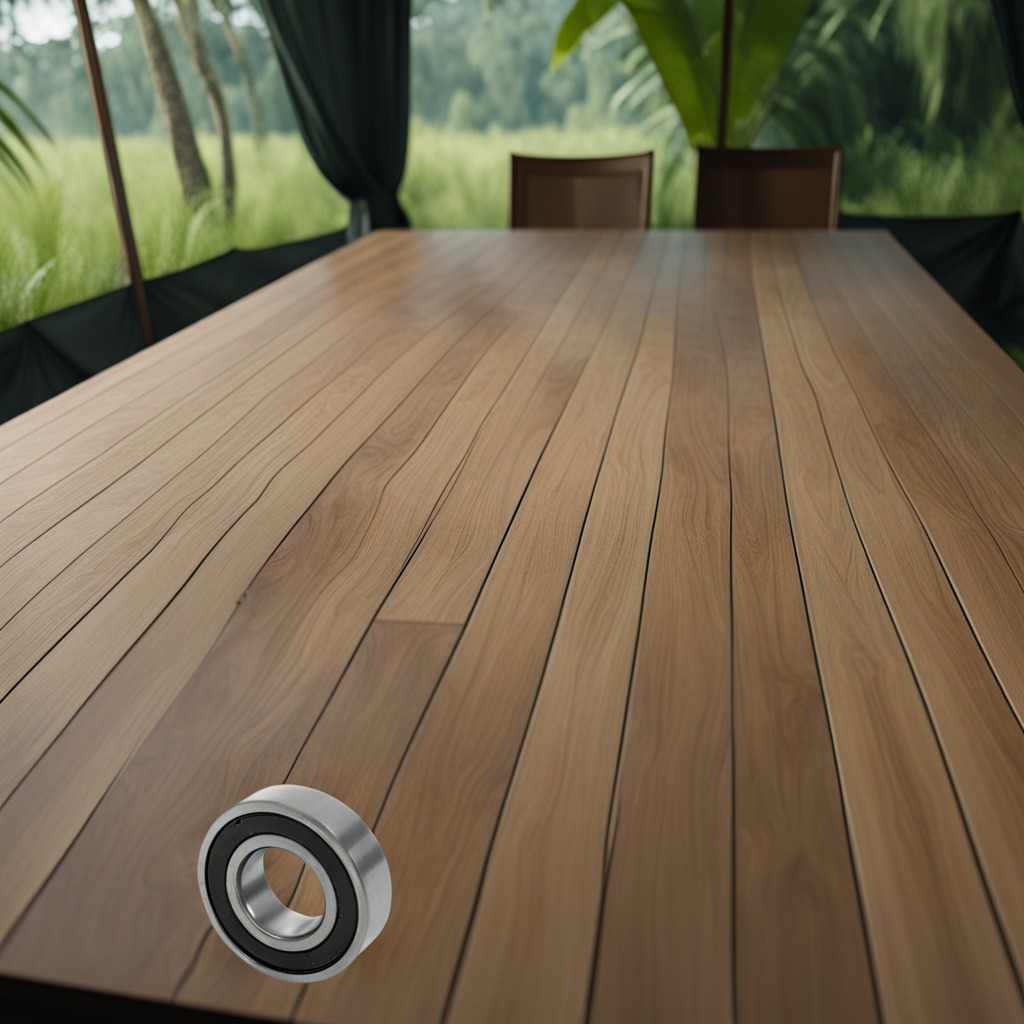
A metal ball bearing is lying on a wooden table in a jungle field workshop tent.